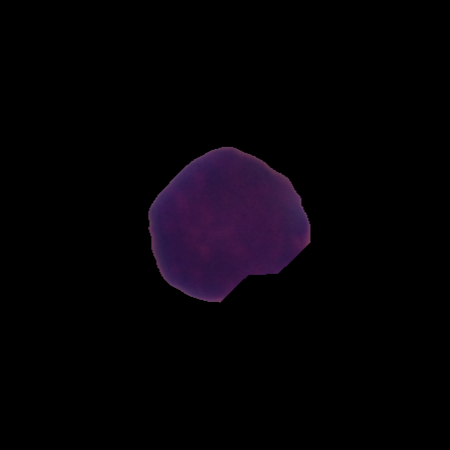
Label: healthy